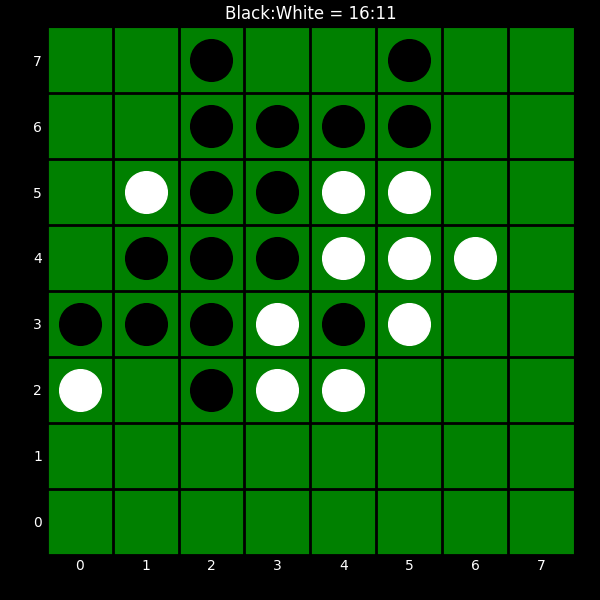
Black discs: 16
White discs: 11